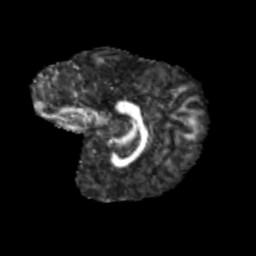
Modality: FA
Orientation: sagittal
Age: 11
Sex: male
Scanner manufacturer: siemens
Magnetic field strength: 3 T
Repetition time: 3.8 s
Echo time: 0.07 s